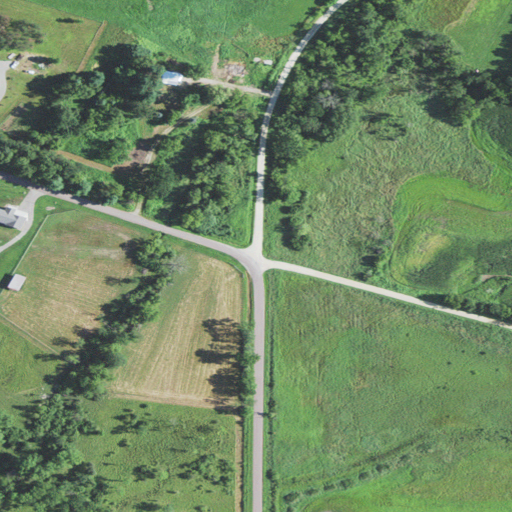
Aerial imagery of valley in Wisconsin named Borreson Coulee containing pasture, cultivated crops, open development, woody wetlands, low intensity development, herbaceous wetlands, and deciduous forest